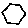
Label: hexagon